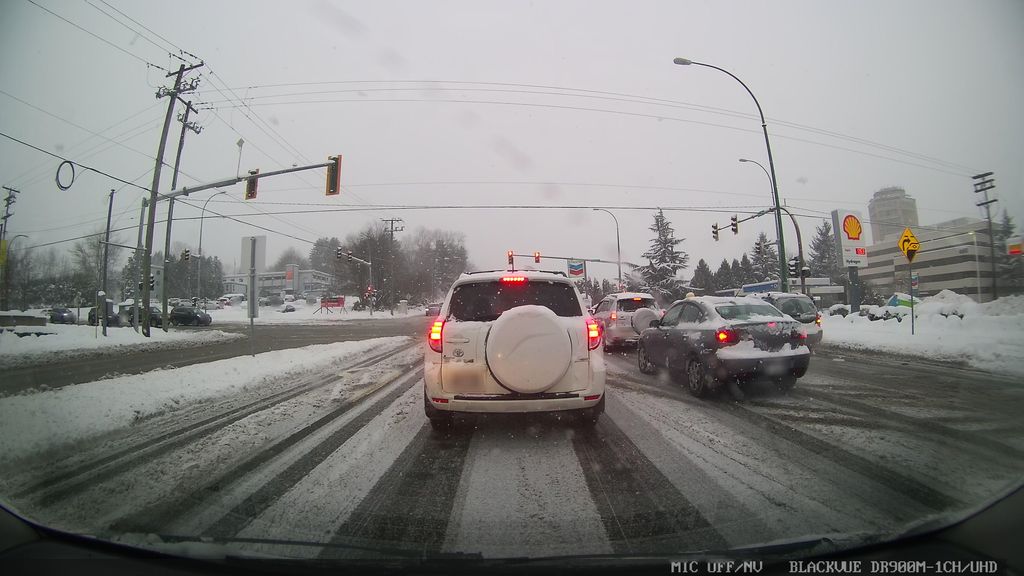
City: vancouver